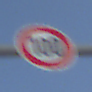
Verkehrszeichen: Geschwindigkeit100
Umgebung: Outdoor, Urban
Tageszeit: SunriseSunset
Wetter: Clear
Licht: Natural
Jahreszeit: NotSpecified
Kontrast: MediumContrast